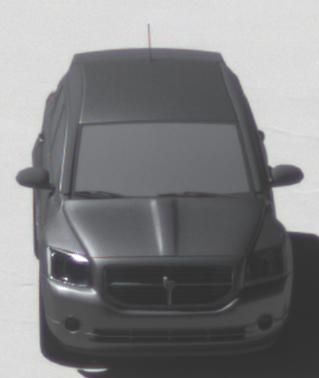
Make: Dodge
Model: Caliber 1.8
Detailed model: Caliber
Model produced from: 2006/06
Model produced until: 2009/03
Doors: 5
Color: gray
Road condition: dry road
Daytime: midday
Contrast: high contrast